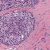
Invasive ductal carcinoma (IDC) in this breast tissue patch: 0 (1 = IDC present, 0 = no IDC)